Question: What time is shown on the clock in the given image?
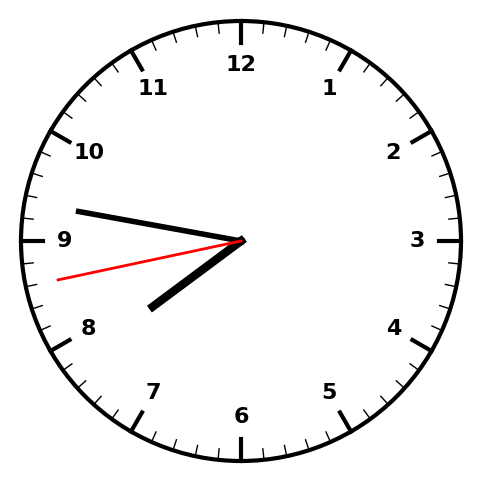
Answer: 07:46:43